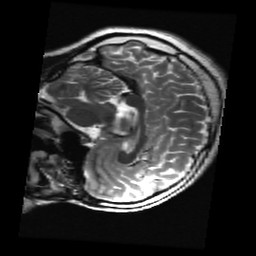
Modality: T2w
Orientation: sagittal
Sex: female
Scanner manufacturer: ge
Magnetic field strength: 3 T
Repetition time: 5 s
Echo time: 0.1007 s